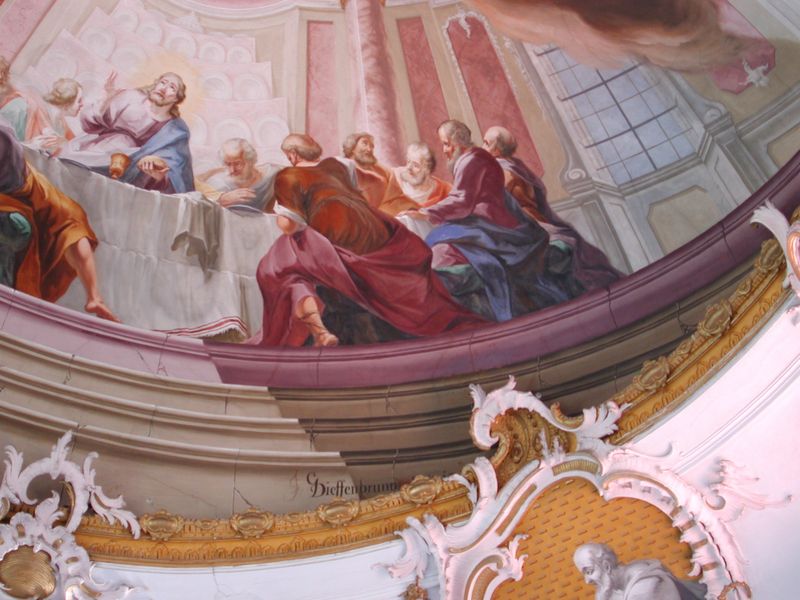
Titel: Deckenfresken
Künstler: Johann Georg Dieffenbrunner
Standort: Gutenzell, St. Kosmas und Damian (EU - D - BW)
Schlagwörter: fuß, gemälde, säule, tisch, weiss, dach, rot, kirche, decke, renaissance, rokoko, kuppel, wein, detail, wandmalerei, brot, stuck, dece, jesus, deckengemälde, fresko, abendmahl, deck, jünger, heilig, illusion, petrus, kirche+, dieffenbrunnen, diessenbrunnen